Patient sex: M
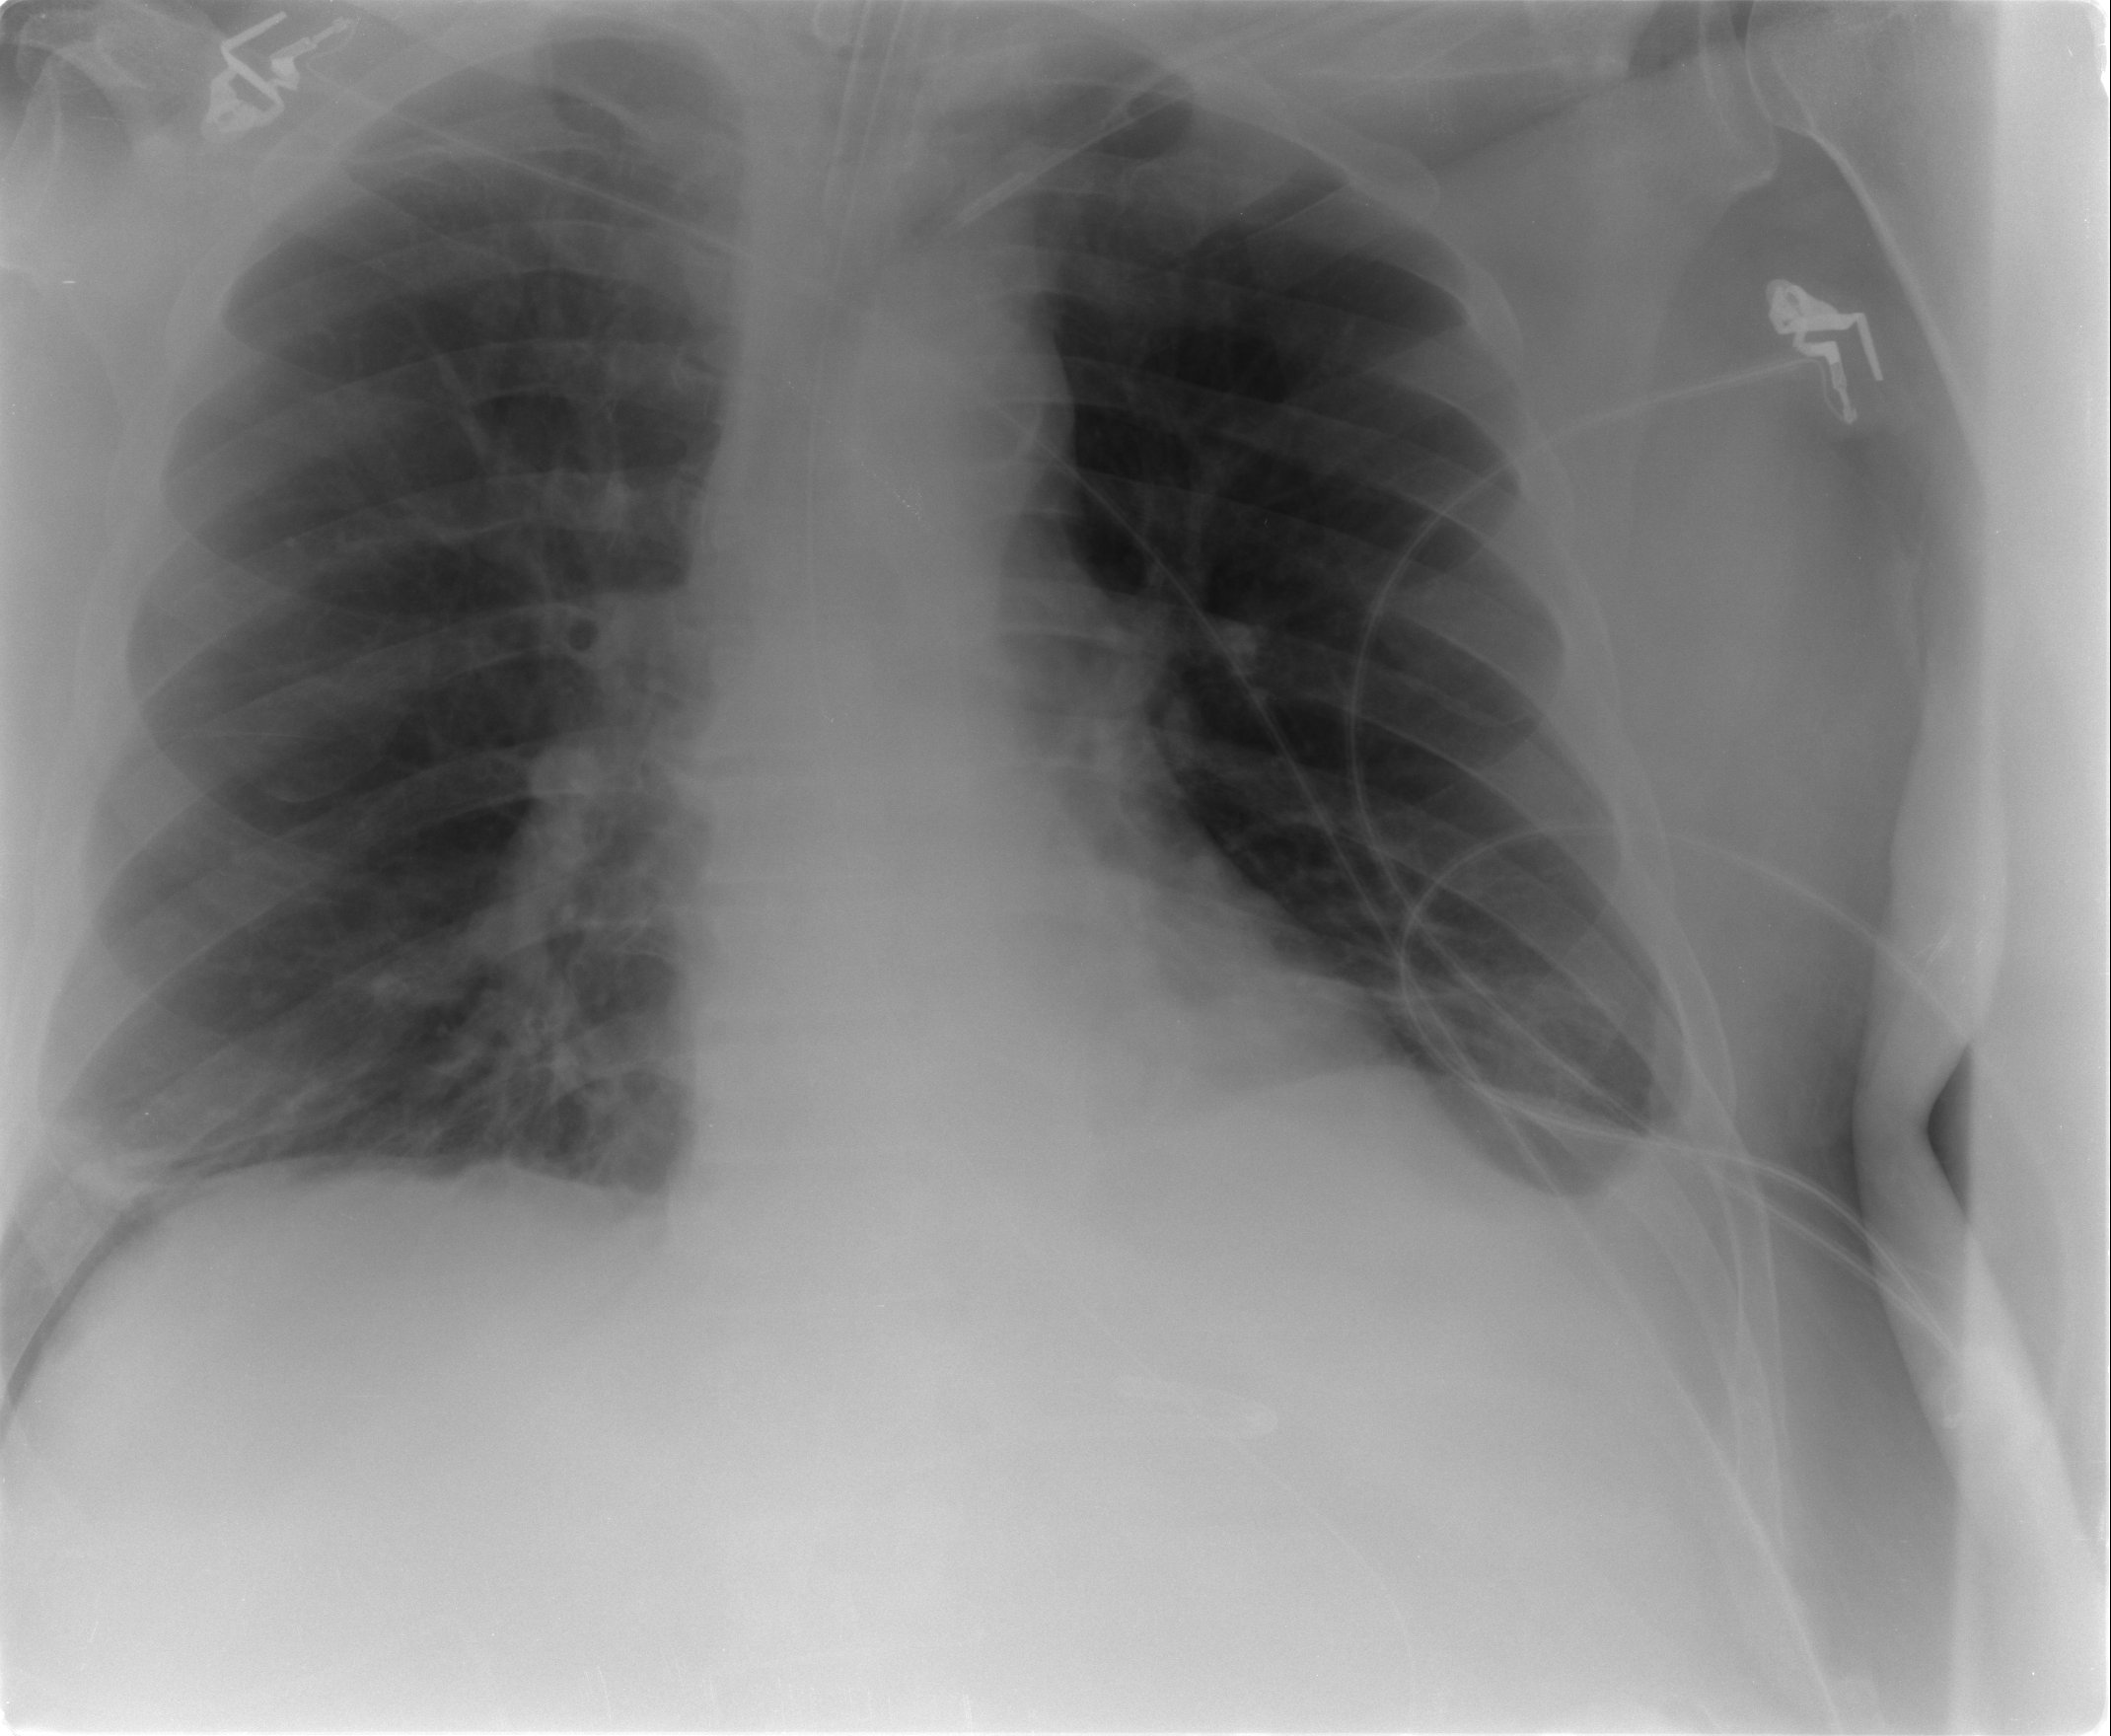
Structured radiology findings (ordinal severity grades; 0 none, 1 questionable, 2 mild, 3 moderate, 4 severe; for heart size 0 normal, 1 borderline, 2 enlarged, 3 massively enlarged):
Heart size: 2
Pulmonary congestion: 1
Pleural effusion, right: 0
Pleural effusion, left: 2
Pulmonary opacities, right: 0
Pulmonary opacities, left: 0
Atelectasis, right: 2
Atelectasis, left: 2